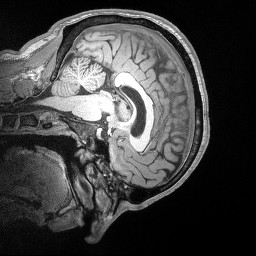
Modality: T1w
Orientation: sagittal
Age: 37
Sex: male
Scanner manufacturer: siemens
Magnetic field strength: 3 T
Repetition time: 2.53 s
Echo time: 0.00164 s